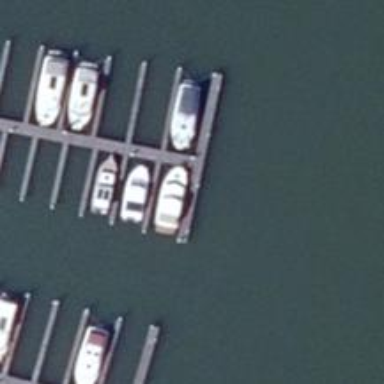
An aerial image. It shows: Man-made pier.